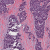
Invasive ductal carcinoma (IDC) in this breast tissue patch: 1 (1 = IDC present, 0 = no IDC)